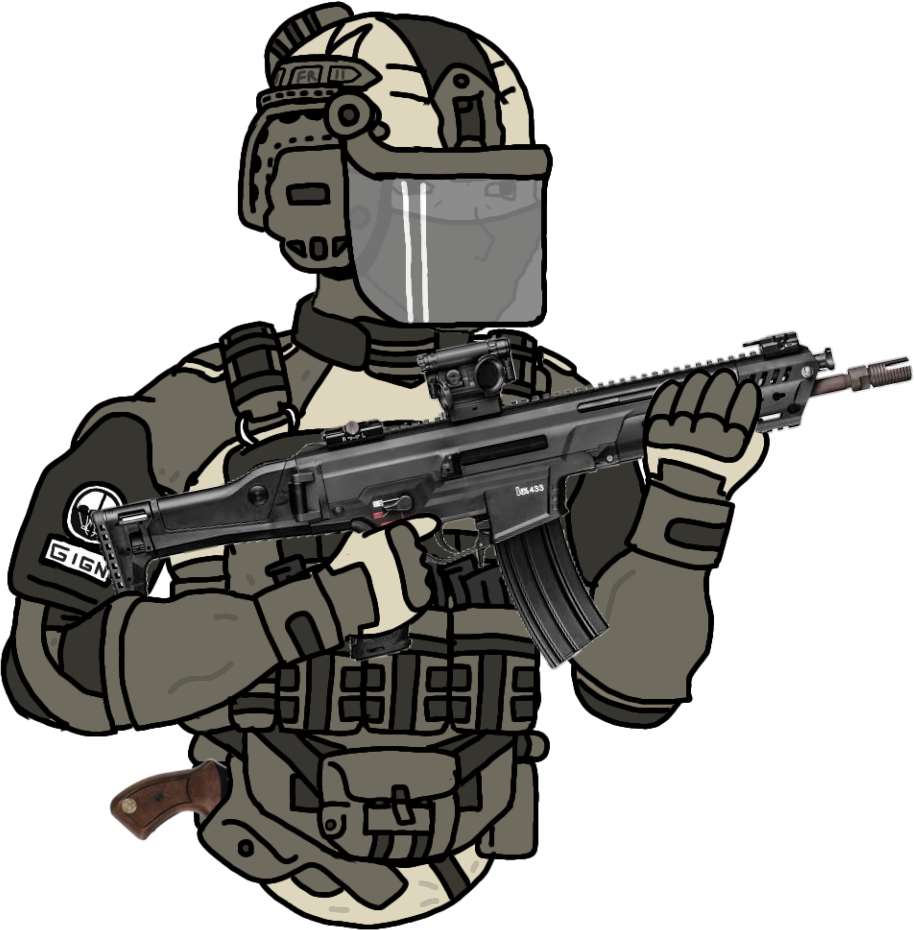
Label: 5_unsorted